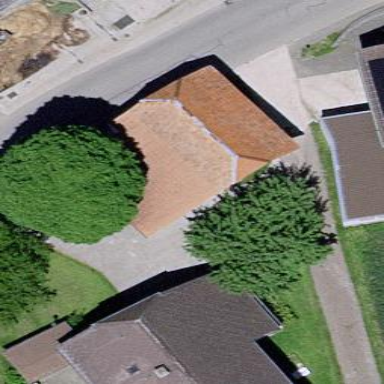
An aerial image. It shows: Rural barn.